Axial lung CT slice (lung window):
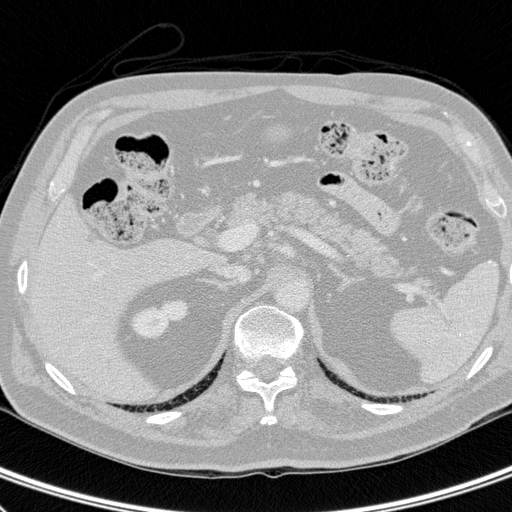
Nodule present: no